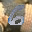
Label: 6